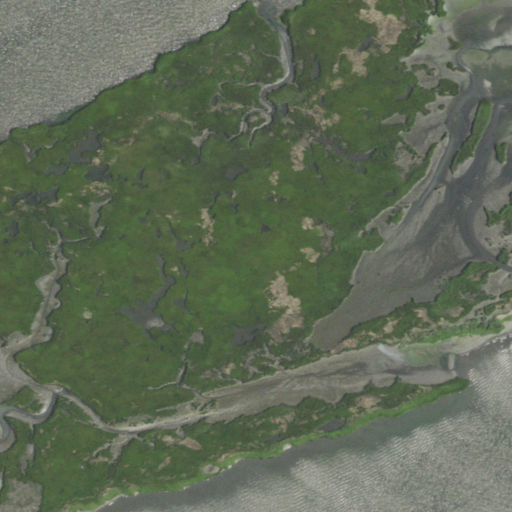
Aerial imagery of island in New York named Snipe Island containing herbaceous wetlands and open water